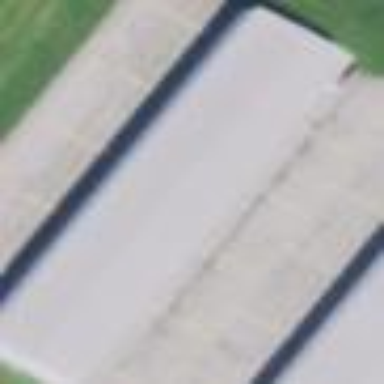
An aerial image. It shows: Hangar at the airport.